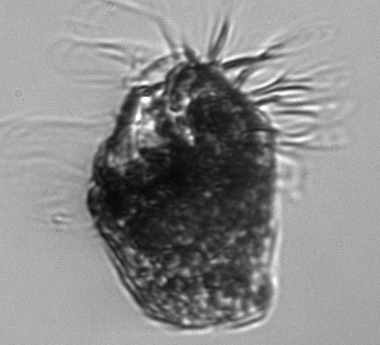
Label: Pelagostrobilidium